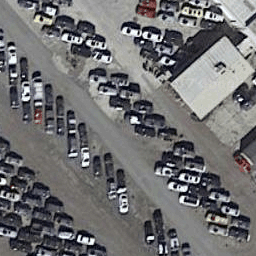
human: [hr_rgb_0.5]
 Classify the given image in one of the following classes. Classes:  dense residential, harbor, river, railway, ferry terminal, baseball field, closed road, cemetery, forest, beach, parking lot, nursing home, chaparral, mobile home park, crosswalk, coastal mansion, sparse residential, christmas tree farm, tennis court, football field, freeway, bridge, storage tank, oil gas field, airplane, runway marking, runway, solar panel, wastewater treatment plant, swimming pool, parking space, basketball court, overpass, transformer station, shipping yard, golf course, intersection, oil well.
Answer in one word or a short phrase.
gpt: parking lot